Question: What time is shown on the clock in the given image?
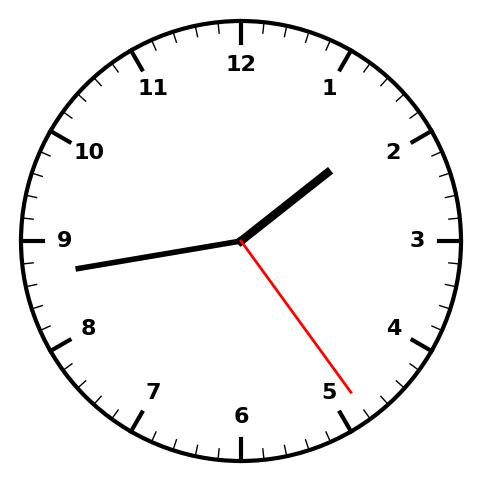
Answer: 01:43:24